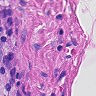
Metastatic tissue present: no